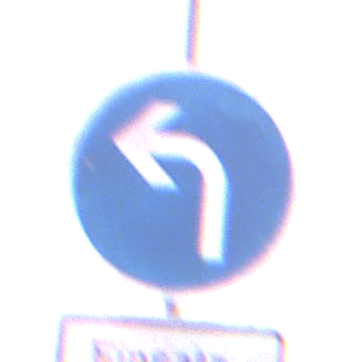
Verkehrszeichen: VorgeschriebeneFahrtrichtungLinks
Zusatzzeichen unten: BesondereFahrzeugeUndTransportgueter3
Umgebung: Outdoor, Nature
Tageszeit: SunriseSunset
Wetter: PartlyCloudy
Licht: Natural
Jahreszeit: NotSpecified
Kontrast: LowContrast